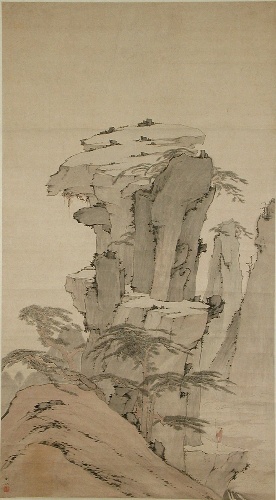
Artist: Hongren|Unidentified artist
Artist bio: Chinese, 1610–1664|
Date: 20th century
Object type: Hanging scroll
Classification: Paintings
Medium: Hanging scroll; ink and color on paper
Culture: China
Dimensions: Image: 55 x 30 3/8 in. (139.7 x 77.2 cm)
Overall with mounting: 111 x 36 7/8 in. (281.9 x 93.7 cm)
Overall with rollers: 111 x 41 in. (281.9 x 104.1 cm)
Department: Asian Art
Credit line: Purchase, Bequest of Dorothy Graham Bennett, 1971
Accession year: 1971
Repository: Metropolitan Museum of Art, New York, NY
Tags: Landscapes